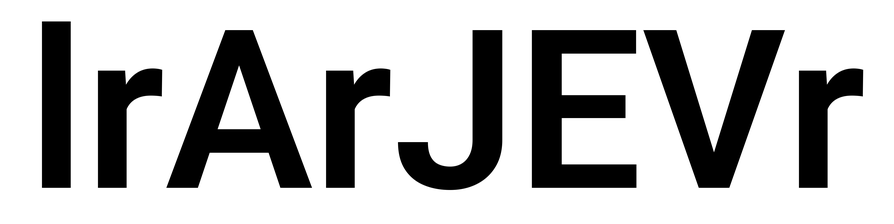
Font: Roboto_SemiBold